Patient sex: M
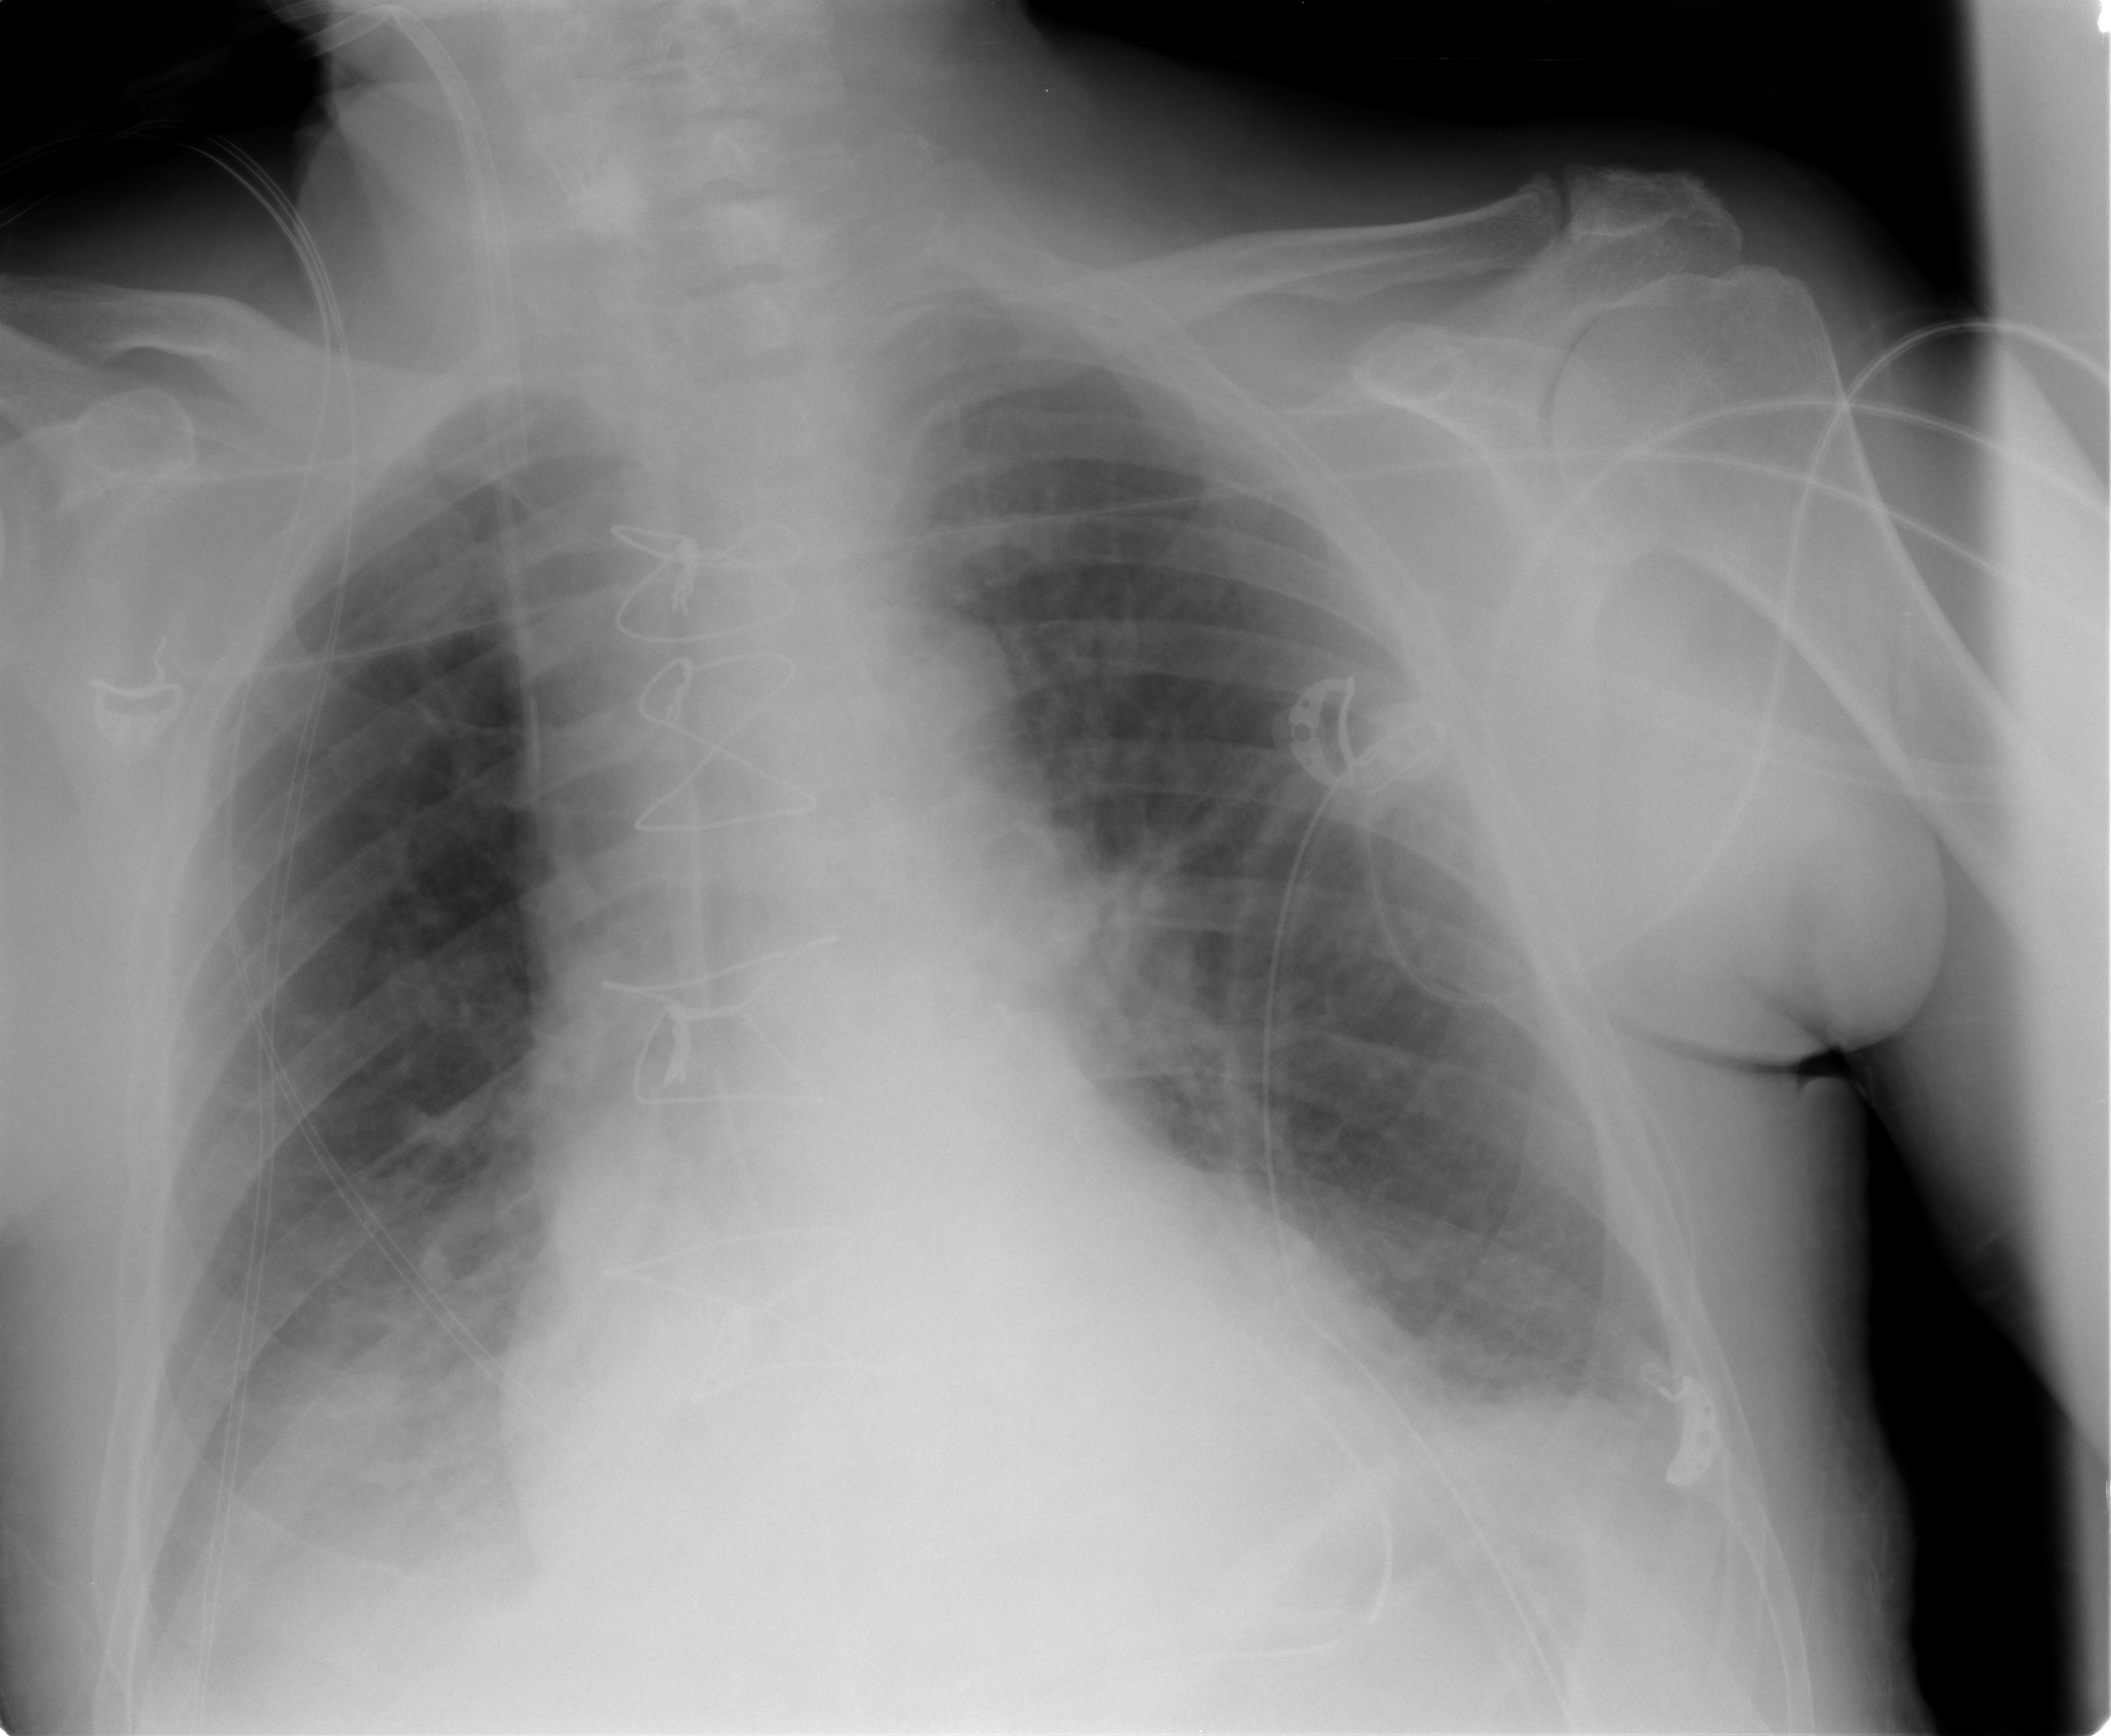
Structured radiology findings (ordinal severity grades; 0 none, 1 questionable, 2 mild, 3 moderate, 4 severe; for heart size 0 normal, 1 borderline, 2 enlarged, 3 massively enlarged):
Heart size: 0
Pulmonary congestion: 2
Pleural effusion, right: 2
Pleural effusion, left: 1
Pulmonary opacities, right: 0
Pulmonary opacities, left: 0
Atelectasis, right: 2
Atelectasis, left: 2